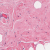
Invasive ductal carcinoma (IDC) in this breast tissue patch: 0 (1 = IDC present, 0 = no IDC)